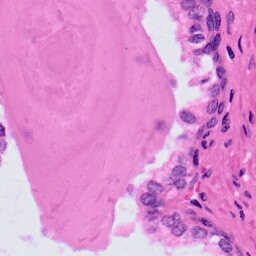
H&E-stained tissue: Prostate